Question: I have just started learning assembly language and I am following this <URL>.
'''
.MODEL SMALL
.STACK 100H
.DATA
msg db "123123.$"
.CODE
MAIN PROC
MOV AH,02 ; Function to output a char
MOV DL,"!" ; Character to output
INT 21h ; Call the interrupt to output "!"
MOV AH, 09
MOV DX, OFFSET msg
INT 21h
MOV AH,04Ch ; Select exit function
MOV AL,00 ; Return 0
INT 21h ; Call
MAIN ENDP ; Terminate program
END MAIN
'''
I am expecting the following output:
'''
! 123123
'''
But I am getting the following:

- 'AH'- 'DL''INT 21h'- 'DX''INT 21h'
# Questions:
1.) Are the above points right? If not, what am I not getting right?
2.) If the above points are right then why am I getting unexpected output?
3.) How to avoid this kind of behavior in the future?
Thanks.
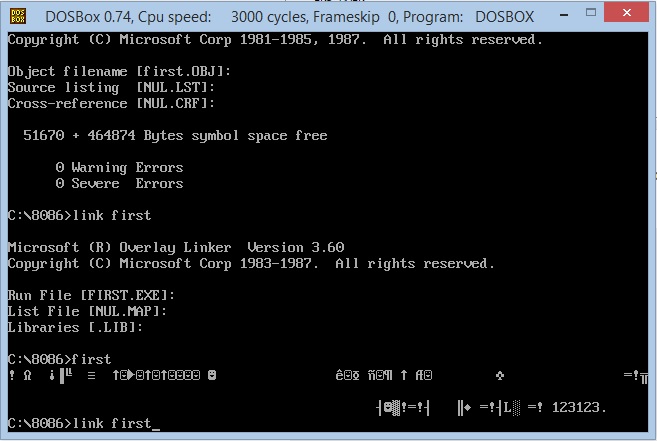
Answer: Your tutorial deals with '.MODEL TINY' to produce a '.com'-executable. You use '.MODEL SMALL' and produce an '.exe'-executable. For '.MODEL SMALL' you must explicitely set the 'DS'-register which points by default to the PSP (not to '.DATA'):
'''
.MODEL SMALL
.STACK 1000H ; Mor stack, less trouble
.DATA
msg db "123123.$"
.CODE
MAIN PROC
MOV AX, @DATA
MOV DS, AX
... (no change) ...
'''